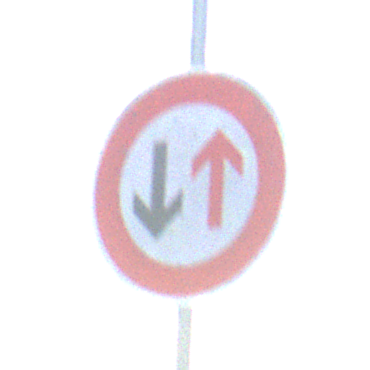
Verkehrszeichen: VorrangDesGegenverkehrs
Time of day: SunriseSunset
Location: Outdoor (RoadRail)
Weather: Clear
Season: NotSpecified
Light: Natural